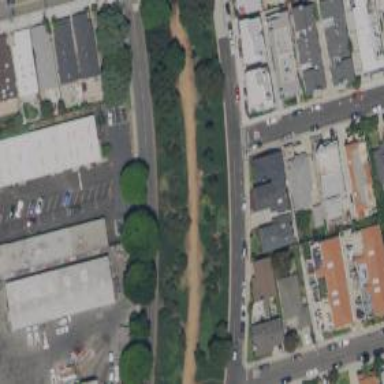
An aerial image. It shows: Abandoned railway next to footway.